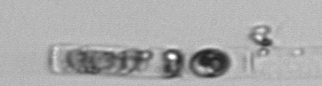
Label: Guinardia_delicatula_TAG_internal_parasite